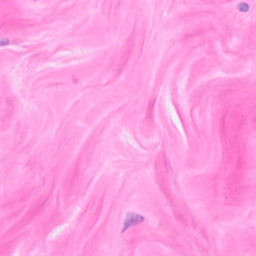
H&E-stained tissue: Breast